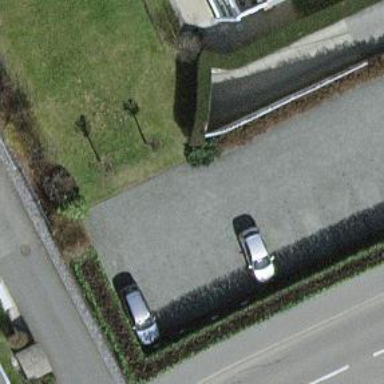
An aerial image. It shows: Retaining wall.